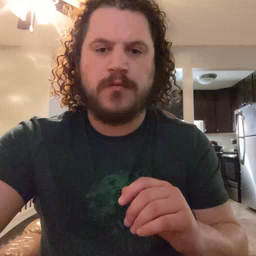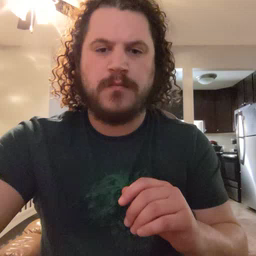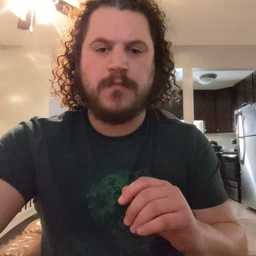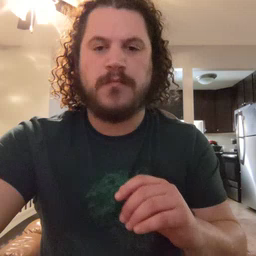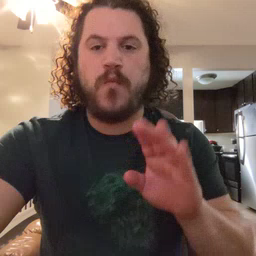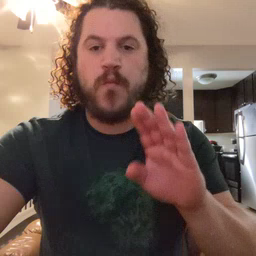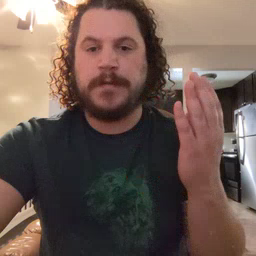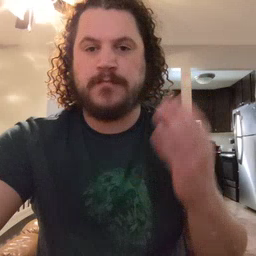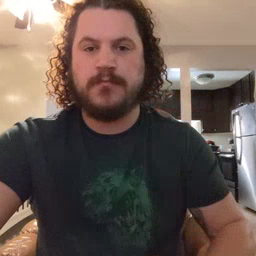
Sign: open